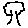
Label: tree